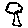
Label: tree